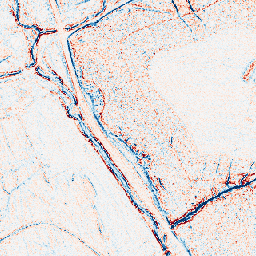
Category: edge_preserving
Decomposition family: bilateral
Decomposition parameters: d: 5
sigma_color: 150
sigma_space: 75
Upsampling method: nearest
Upsampling parameters: scale: 8
Upsampling scale: 8